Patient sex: M
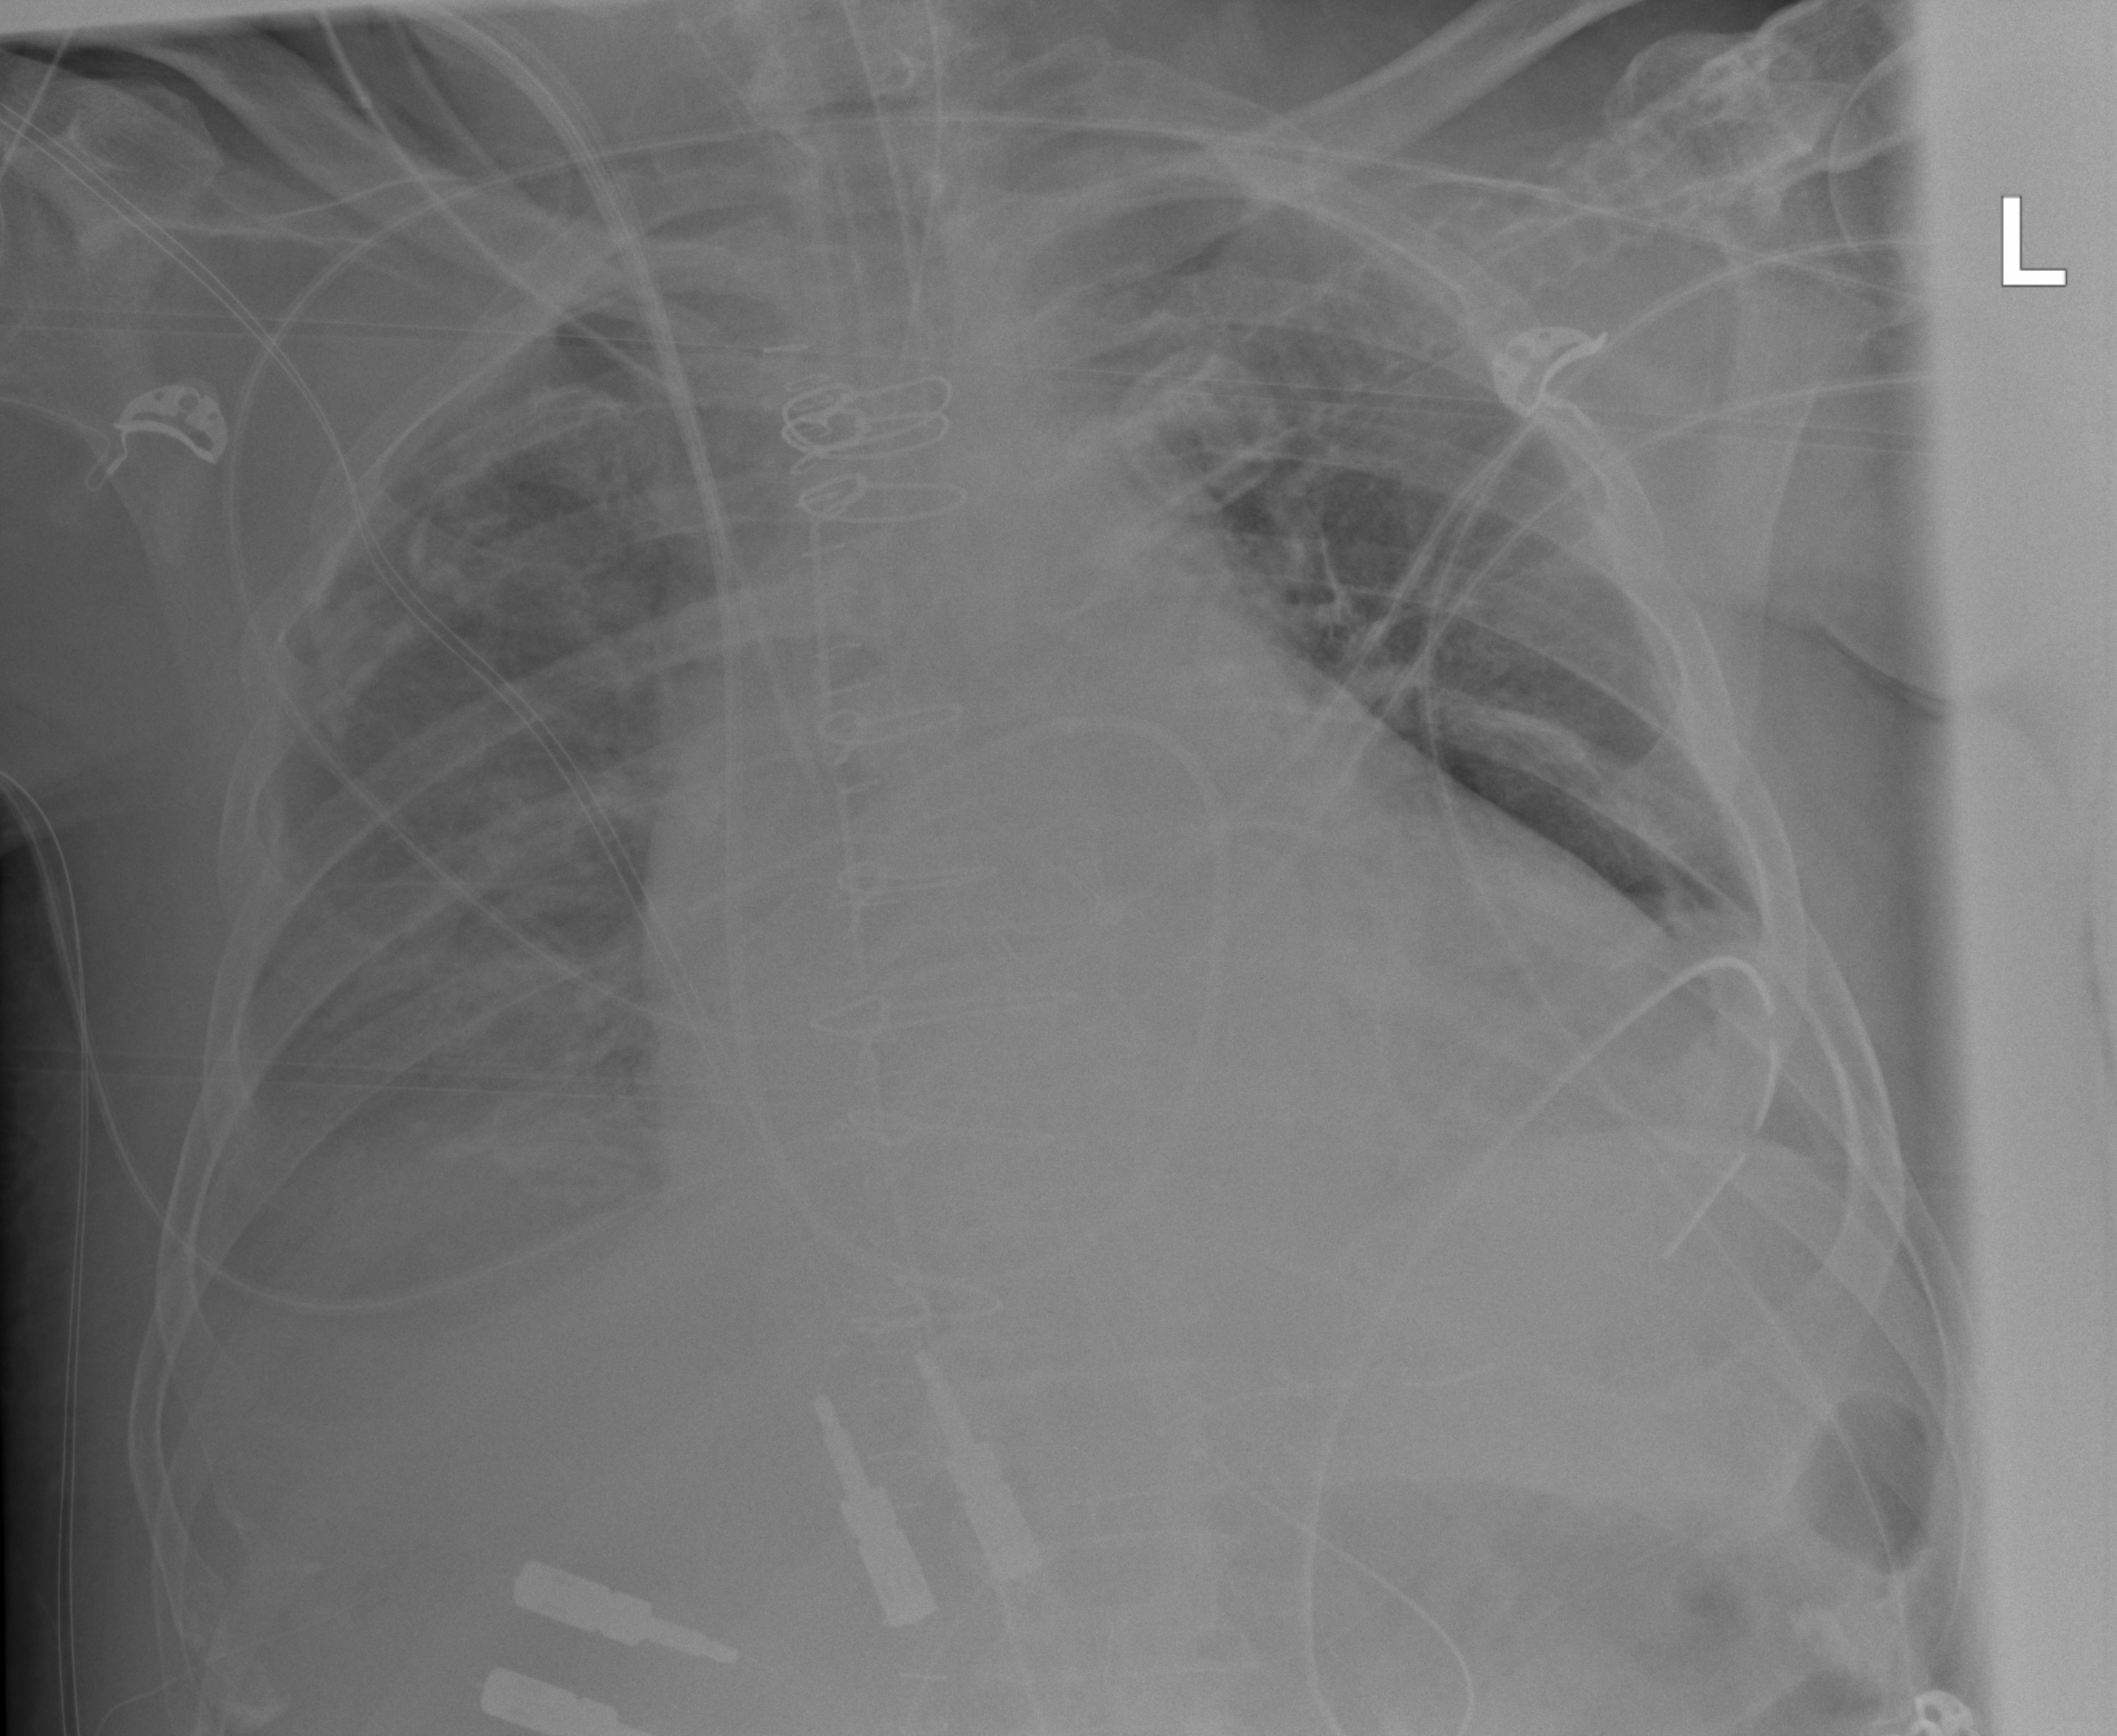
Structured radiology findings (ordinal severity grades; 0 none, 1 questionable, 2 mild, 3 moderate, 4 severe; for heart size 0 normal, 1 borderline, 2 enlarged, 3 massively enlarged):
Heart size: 2
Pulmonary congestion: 2
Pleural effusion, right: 2
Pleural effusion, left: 0
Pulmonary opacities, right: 0
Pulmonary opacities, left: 0
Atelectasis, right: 2
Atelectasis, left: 2